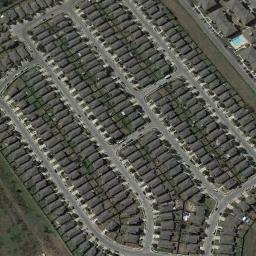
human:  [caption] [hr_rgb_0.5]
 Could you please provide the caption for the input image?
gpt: Many buildings of different shapes and sizes are in mobile home parks .

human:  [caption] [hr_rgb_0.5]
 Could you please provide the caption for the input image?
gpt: The dense mobile home park has lots of neatly arranged mobile homes and some roads go through the mobile home park .

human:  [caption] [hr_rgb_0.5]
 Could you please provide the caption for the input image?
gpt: The mobile home park is on the open place next to the road .

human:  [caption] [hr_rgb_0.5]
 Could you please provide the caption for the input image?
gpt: There are neat rows of mobile homes on both sides of the road .

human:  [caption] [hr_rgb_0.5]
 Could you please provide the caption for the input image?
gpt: There are many black buildings arranged neatly in the mobile home park .